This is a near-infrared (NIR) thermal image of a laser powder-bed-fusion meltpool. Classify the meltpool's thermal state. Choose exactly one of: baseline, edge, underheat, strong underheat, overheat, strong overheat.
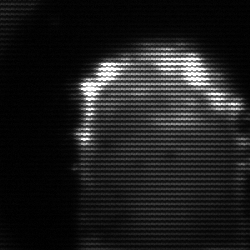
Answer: baseline